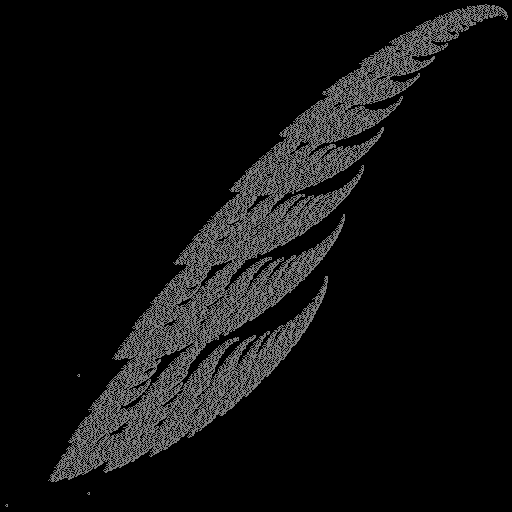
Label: snail